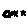
Label: star